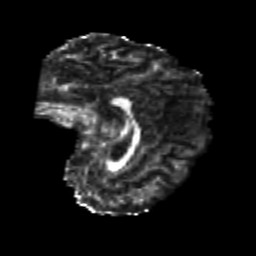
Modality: FA
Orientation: sagittal
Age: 23
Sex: female
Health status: healthy
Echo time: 0.074 s